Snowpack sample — Loveland Pass, Silver Plume, Colorado, USA (2/11/26, 12:00 PM MST)
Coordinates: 39.663, -105.886
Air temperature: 35 °F
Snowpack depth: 82 cm
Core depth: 40 cm
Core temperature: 23 °F
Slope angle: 13°, slope face: 12°
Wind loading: high
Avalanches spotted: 1
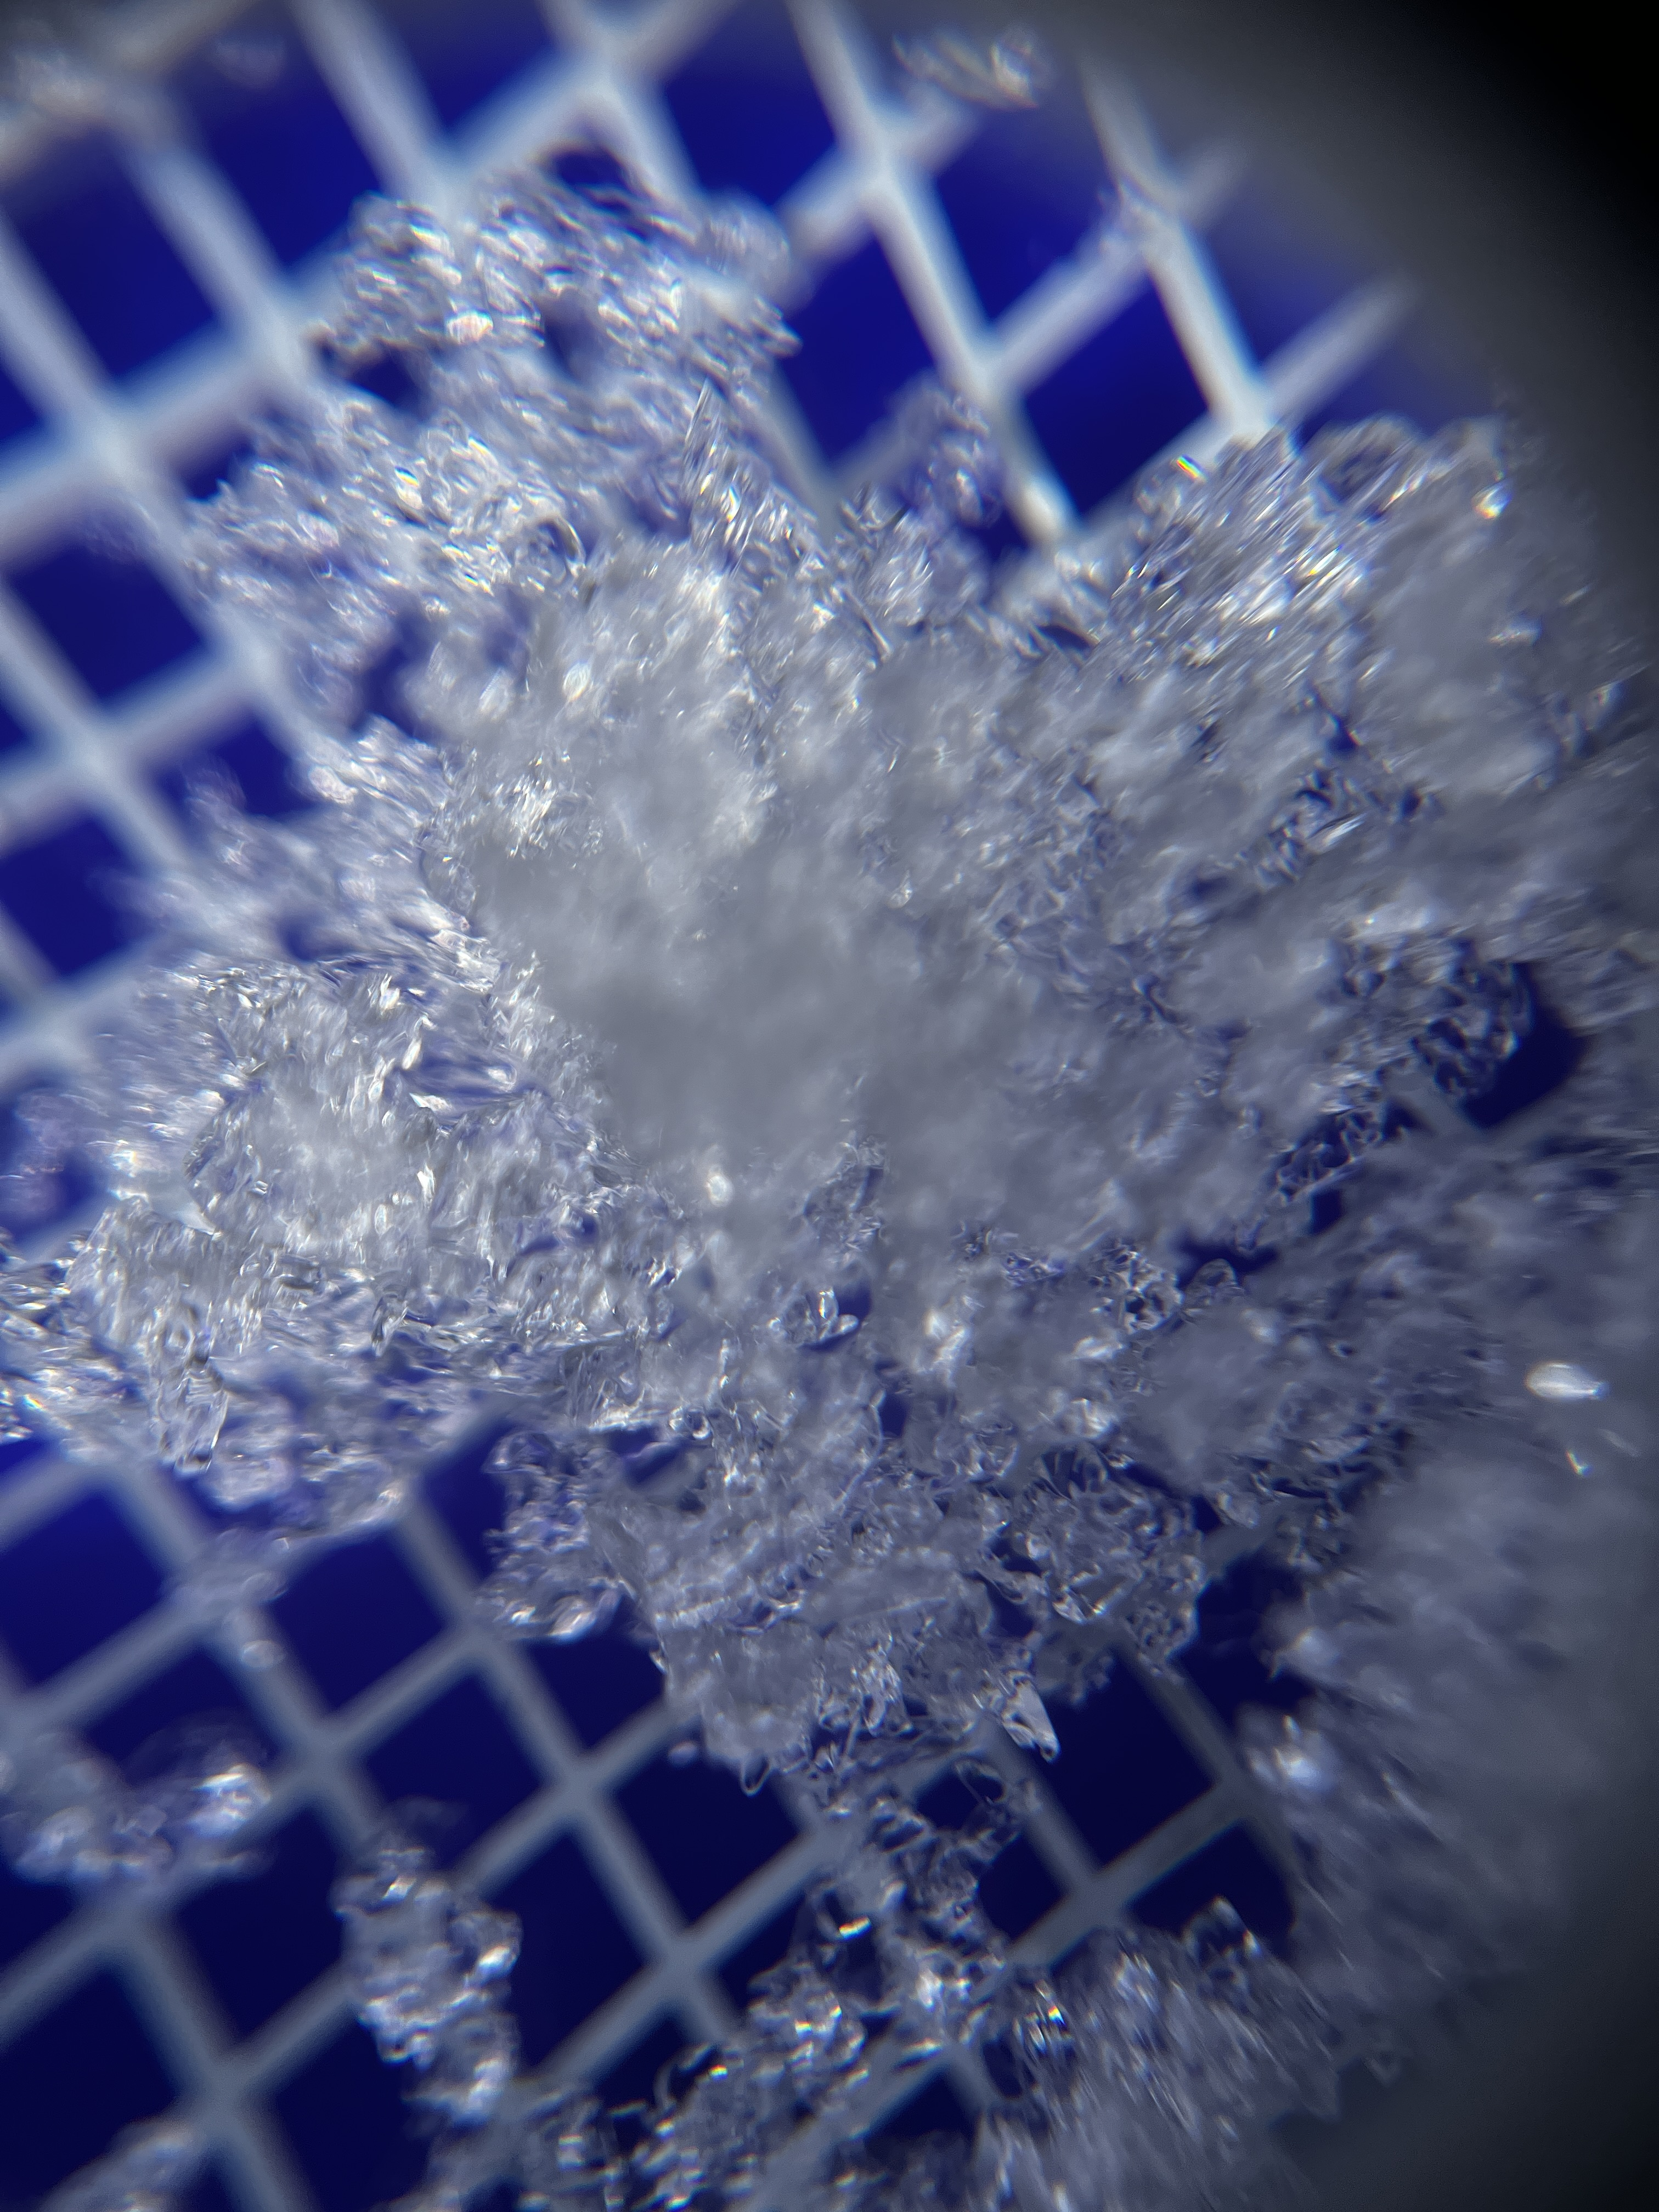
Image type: magnified_profile
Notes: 1 small avalanche spotted on the north side of the bowl, lots of wind loading